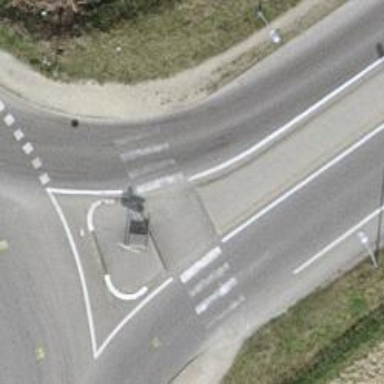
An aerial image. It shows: Marked road crossing.